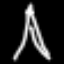
Label: The Eiffel Tower